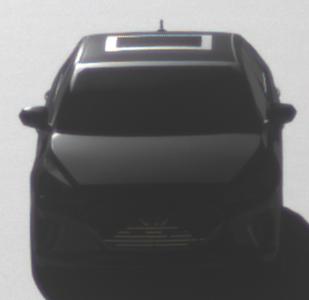
Make: Hyundai
Model: IONIQ Hybrid
Detailed model: IONIQ (AE) Hybrid
Model produced from: 2016/10
Model produced until: 2018/08
Doors: 5
Color: black
Road condition: dry road
Daytime: morning or afternoon
Contrast: high contrast